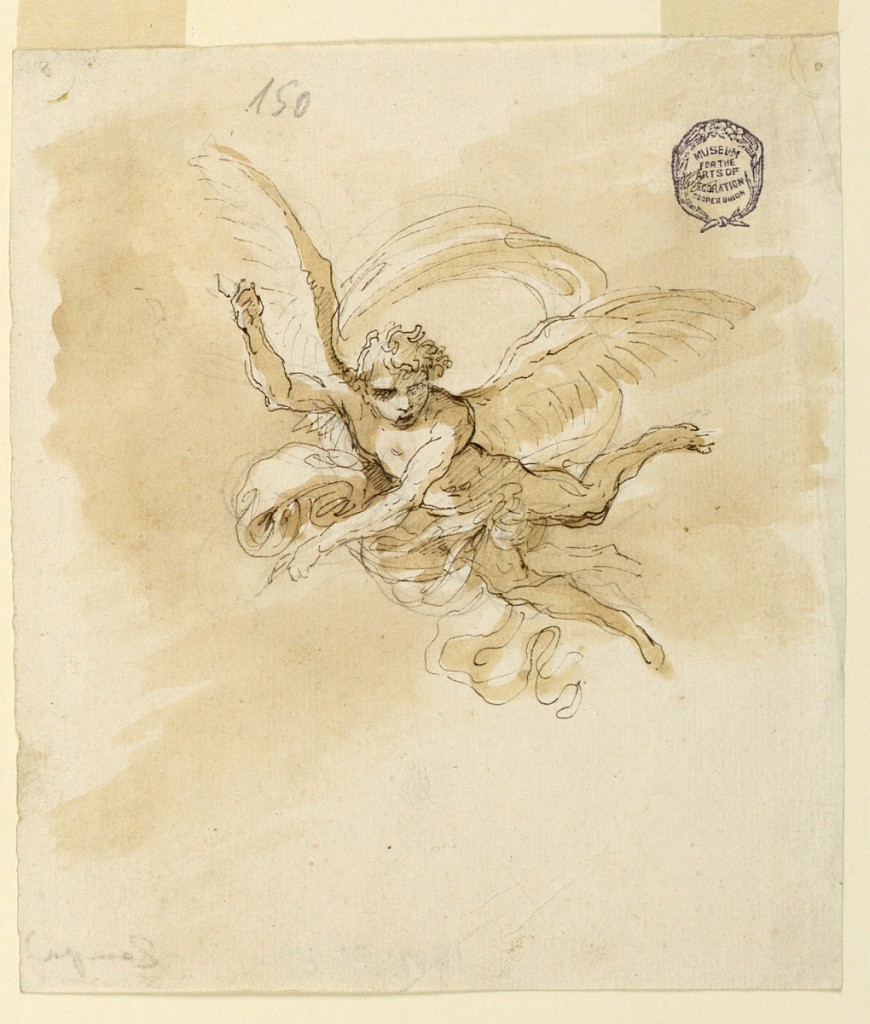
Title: A Flying Angel
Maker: Giacomo Zampa, Italian, 1731 - 1808
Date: ca. 1810
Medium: Black chalk, pen and ink, brush and sepia wash on paper
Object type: Drawing
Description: He looks downward. The right hand is raised, the left lowered.